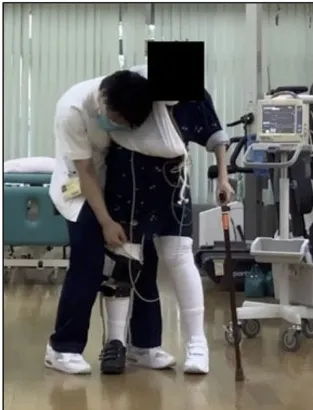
Gait training using long leg brace. Walking with a T-joint cane.
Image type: medical_photograph (skin_photograph)